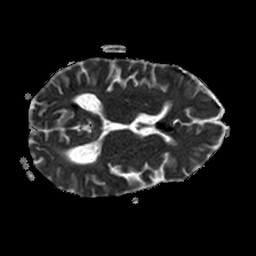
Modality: ADC
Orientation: axial
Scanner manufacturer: philips
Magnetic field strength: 1.5 T
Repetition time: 3.275 s
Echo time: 0.06922 s